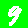
Digit: 9